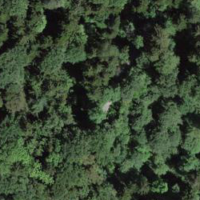
EUNIS habitat code: 44
Species observed at this site:
Erithacus rubecula